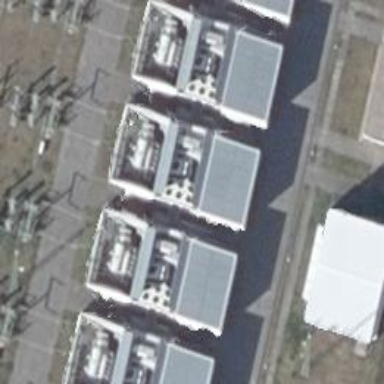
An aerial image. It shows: Traction substation.